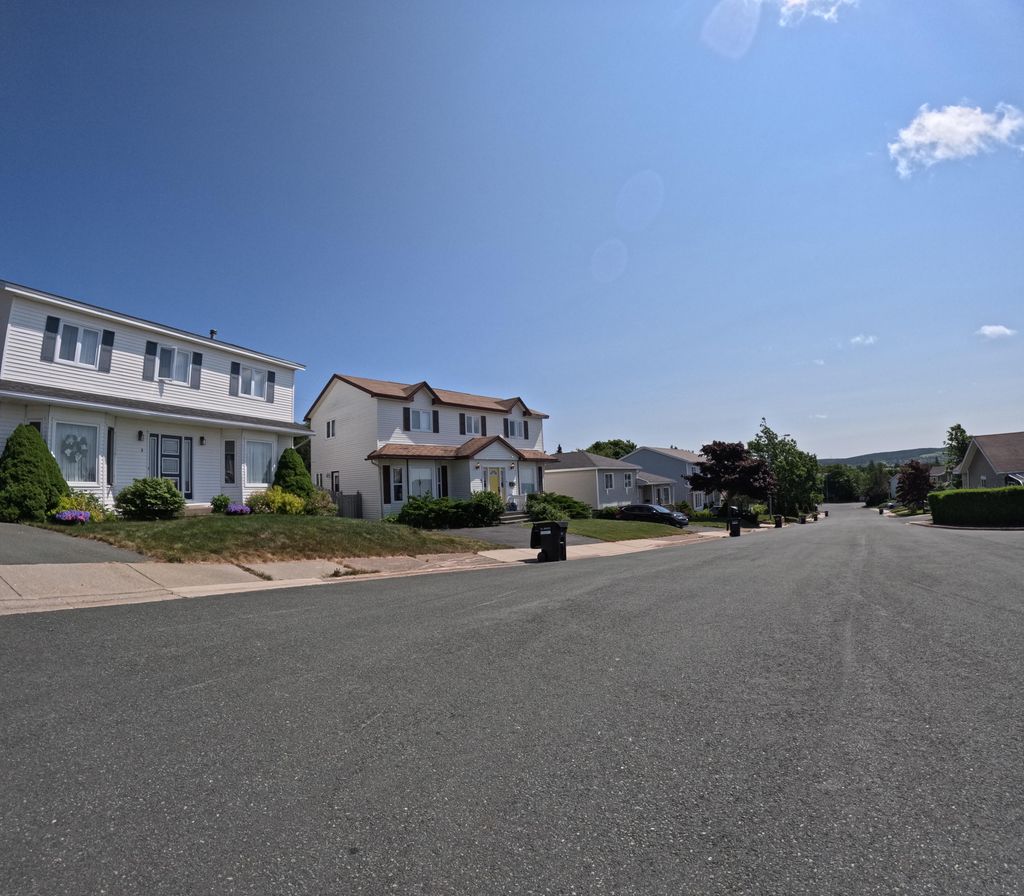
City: st_johns